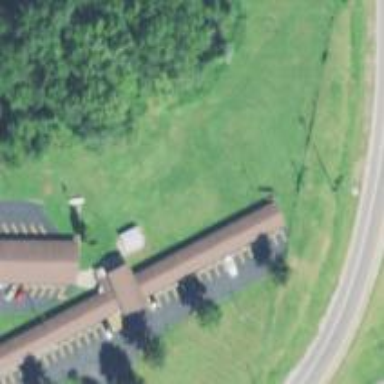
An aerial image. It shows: Building that is motel.